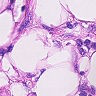
Metastatic tissue present: yes